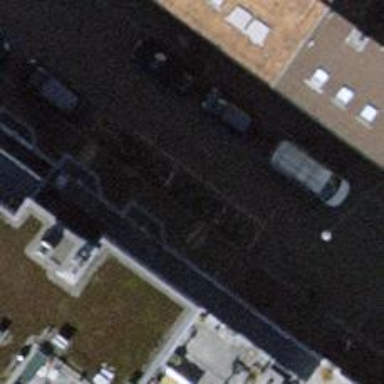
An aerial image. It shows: Bicycle parking area with stands.